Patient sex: F
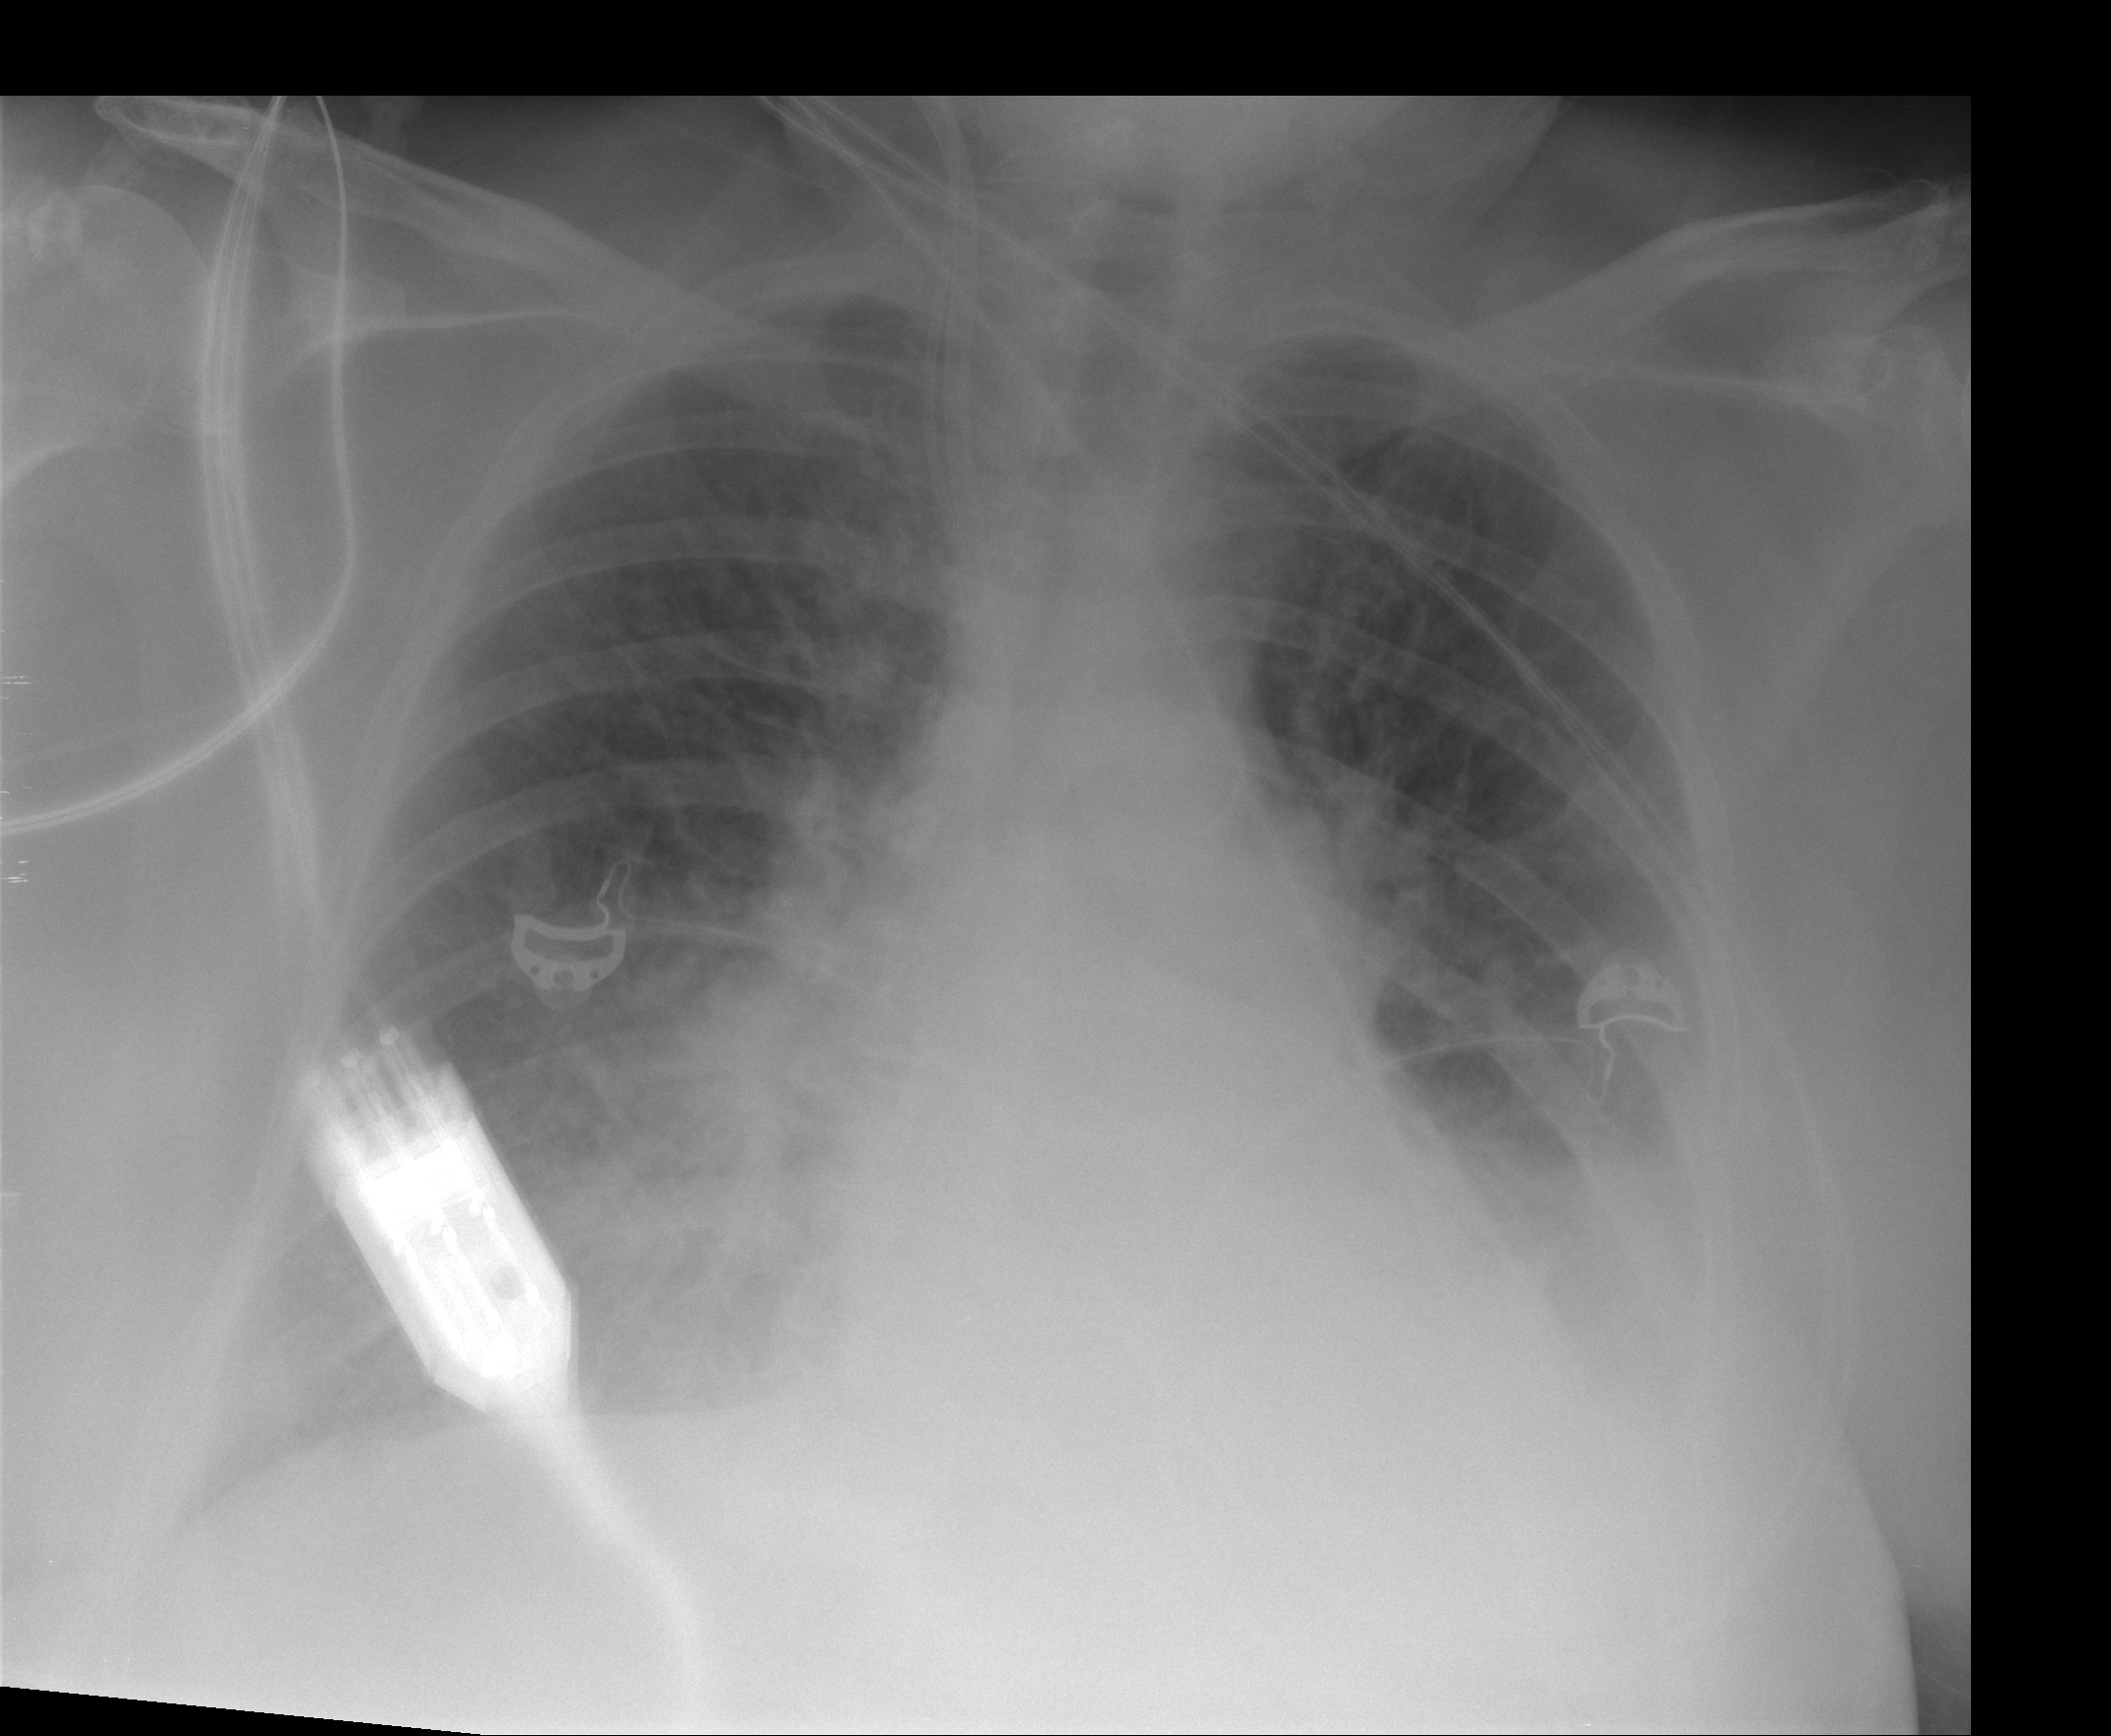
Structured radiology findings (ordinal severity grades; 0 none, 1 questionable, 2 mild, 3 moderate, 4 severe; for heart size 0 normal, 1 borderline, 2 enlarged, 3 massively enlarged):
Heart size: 0
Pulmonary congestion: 3
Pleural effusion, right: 2
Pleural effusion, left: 2
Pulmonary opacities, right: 2
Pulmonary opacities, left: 2
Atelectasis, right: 2
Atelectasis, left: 2